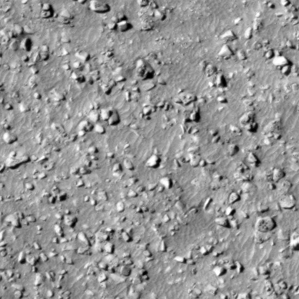
Label: non_frost